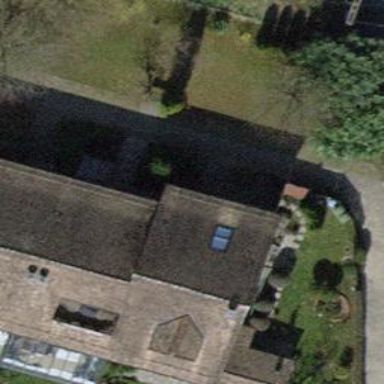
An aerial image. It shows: Terrace building.